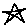
Label: star